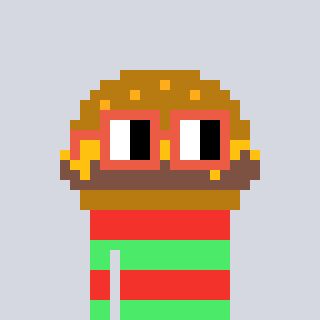
a pixel art character with square orange glasses, a burger-shaped head and a teal-colored body on a cool background